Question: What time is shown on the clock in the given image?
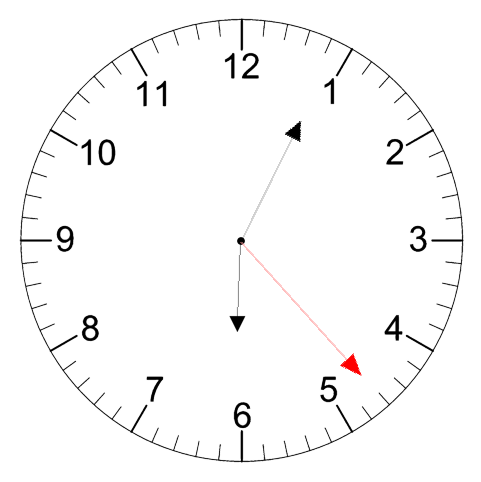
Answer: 06:04:23